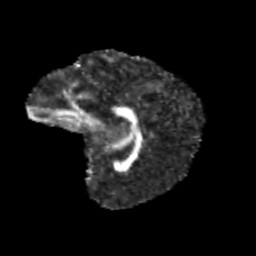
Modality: FA
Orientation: sagittal
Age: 11
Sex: female
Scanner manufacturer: siemens
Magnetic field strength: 3 T
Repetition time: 3.8 s
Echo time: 0.07 s